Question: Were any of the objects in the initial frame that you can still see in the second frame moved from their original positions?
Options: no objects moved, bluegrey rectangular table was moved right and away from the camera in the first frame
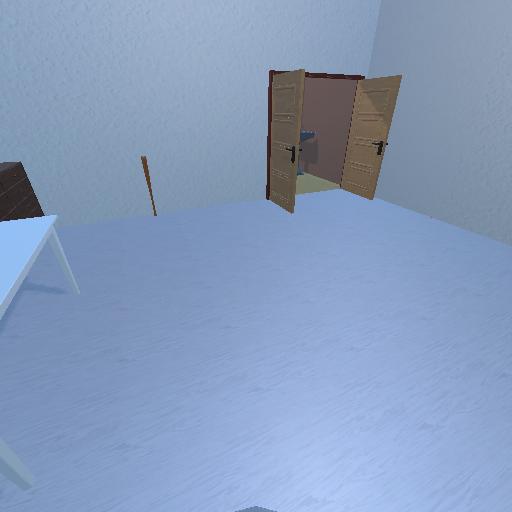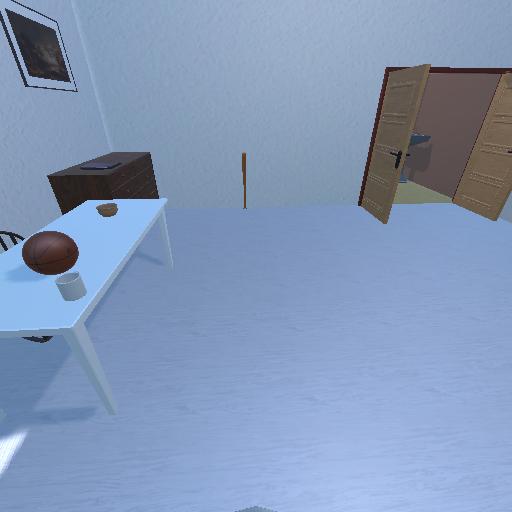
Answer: no objects moved